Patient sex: M
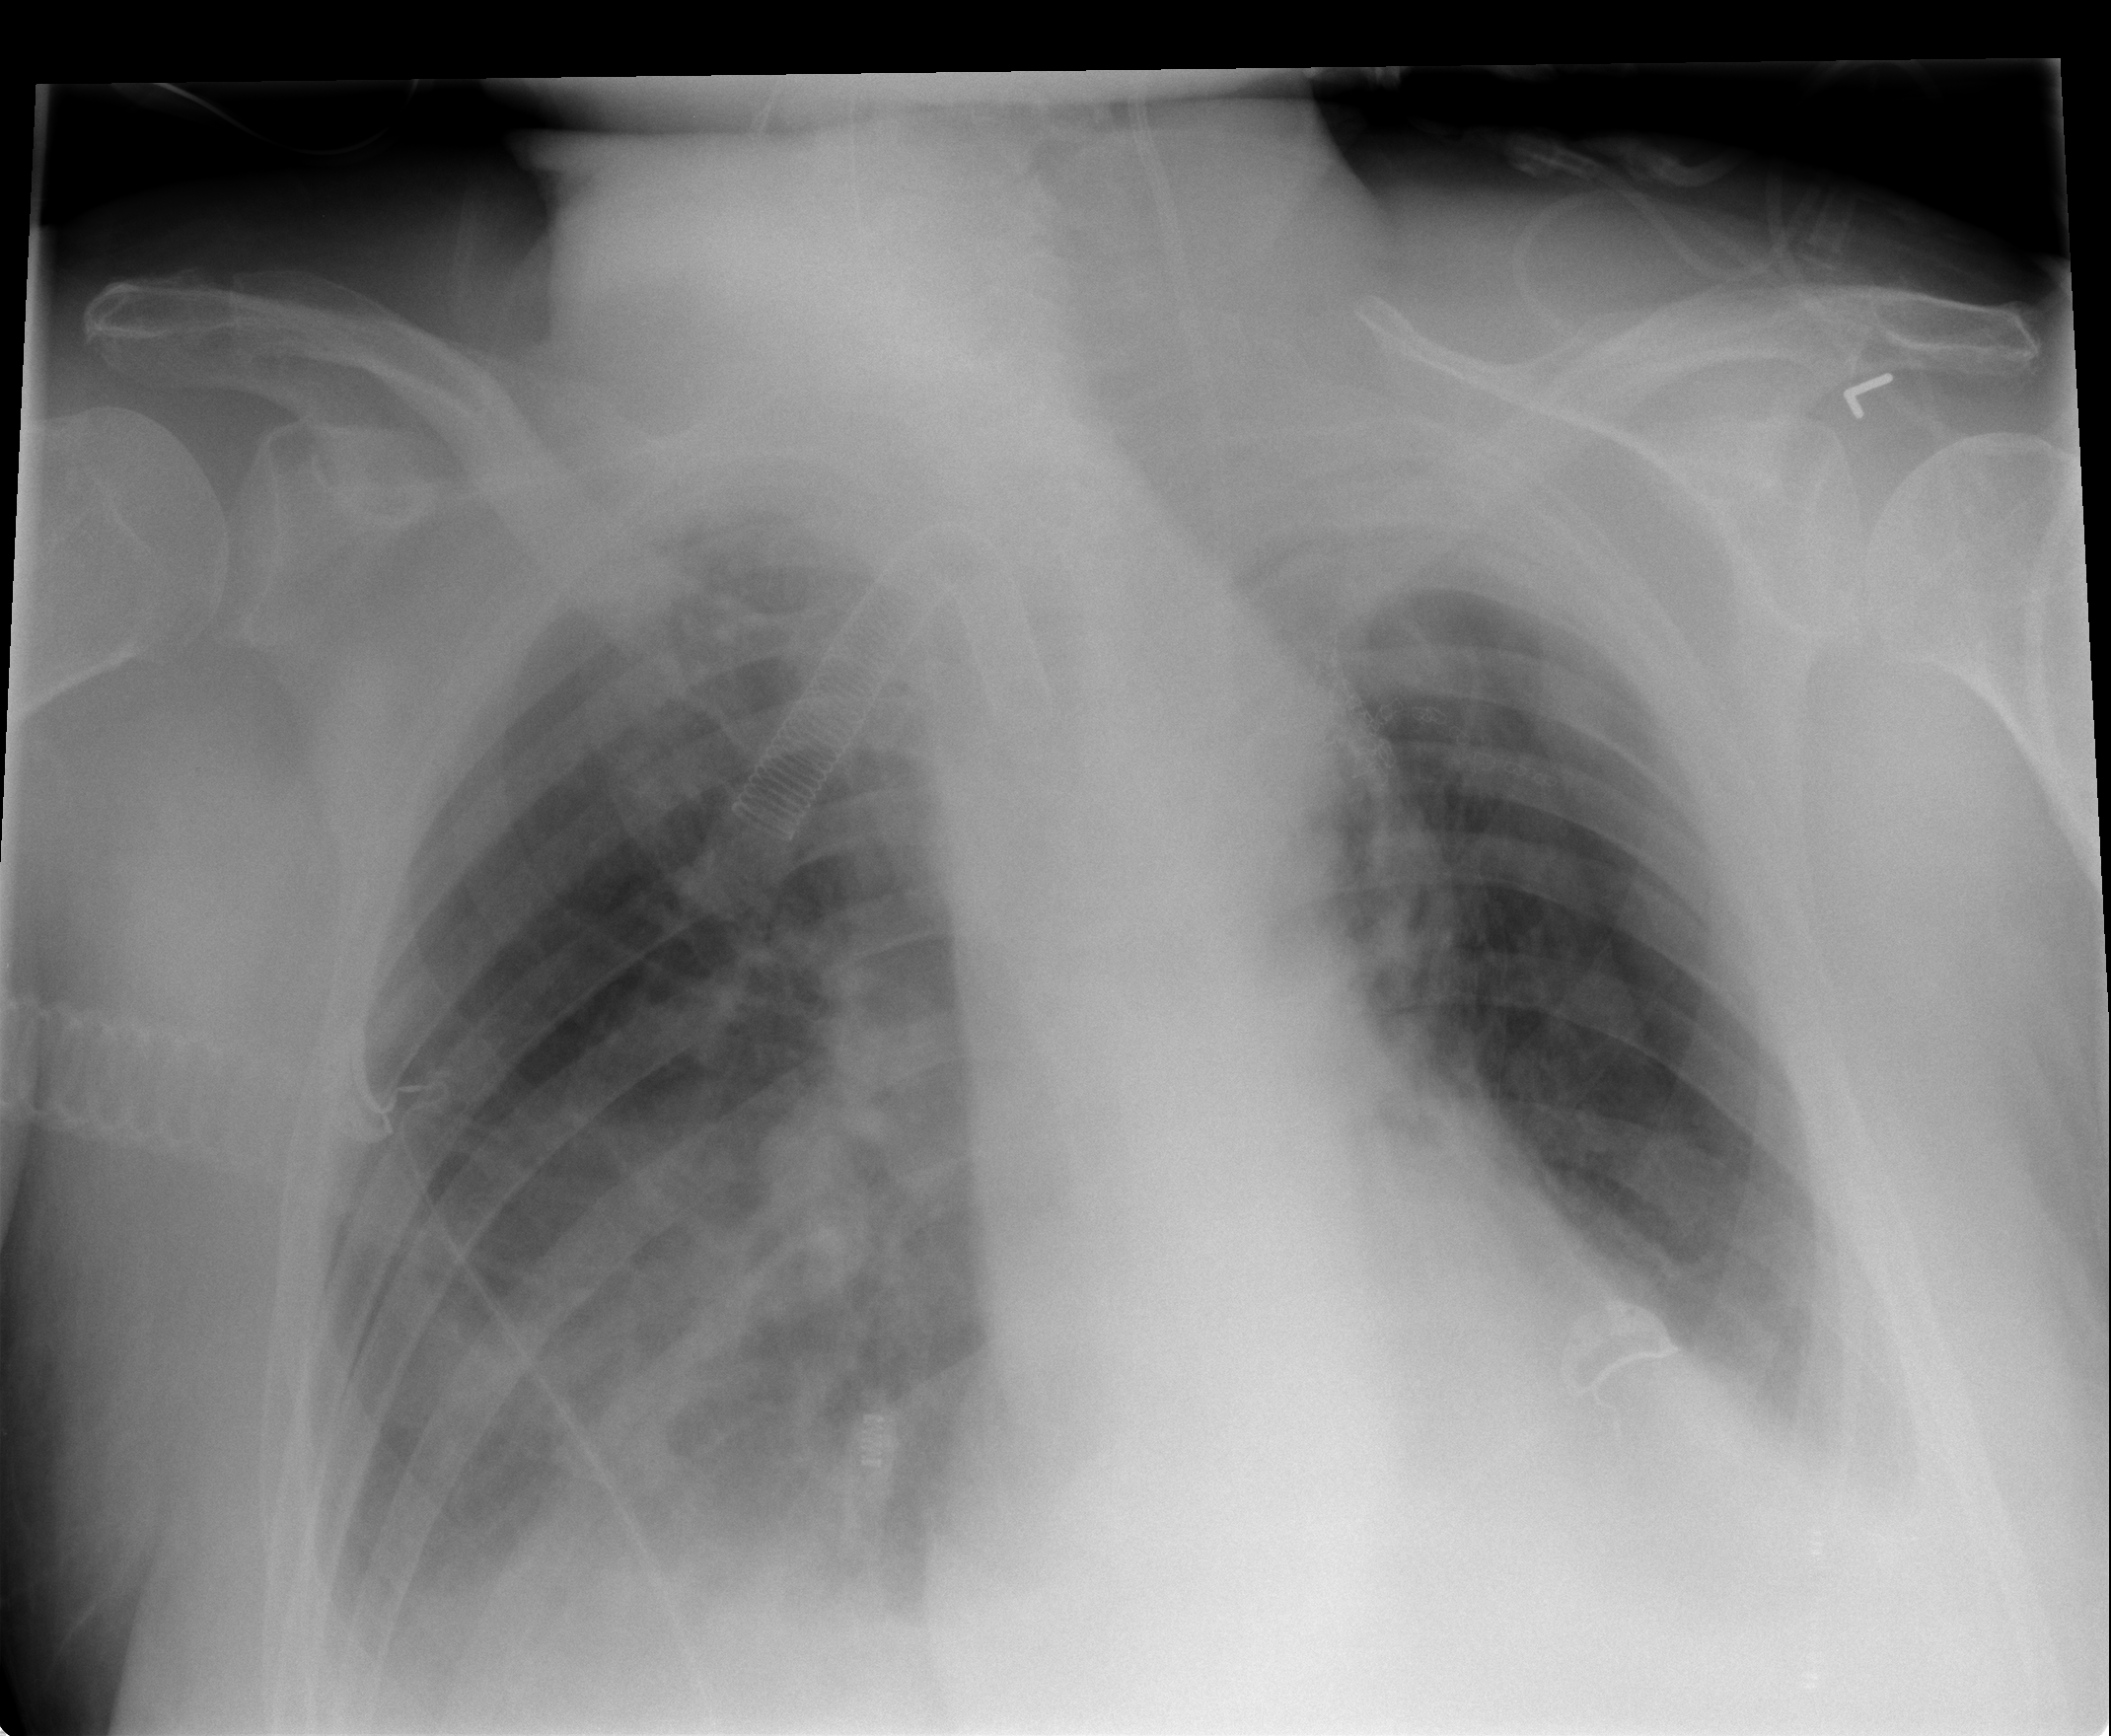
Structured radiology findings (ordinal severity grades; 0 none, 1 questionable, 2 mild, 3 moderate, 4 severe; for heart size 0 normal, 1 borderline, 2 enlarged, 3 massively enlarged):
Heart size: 2
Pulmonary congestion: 0
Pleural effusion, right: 2
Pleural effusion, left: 2
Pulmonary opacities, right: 2
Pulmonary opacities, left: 0
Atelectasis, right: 2
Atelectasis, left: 2